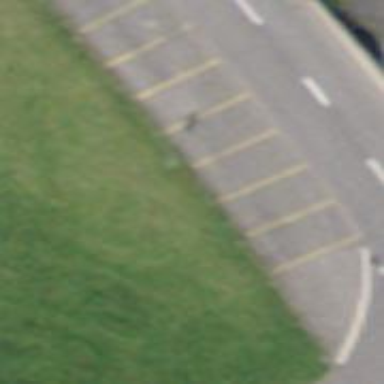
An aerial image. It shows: Parking area with surface.